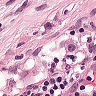
Metastatic tissue present: no